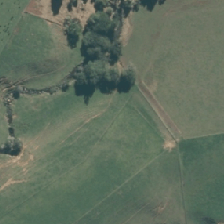
Land cover: indigenous_forest